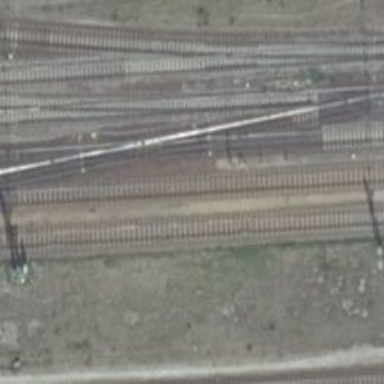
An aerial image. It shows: Railway signal.